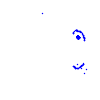
Particle: kaon